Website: lowes
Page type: newsletter-management
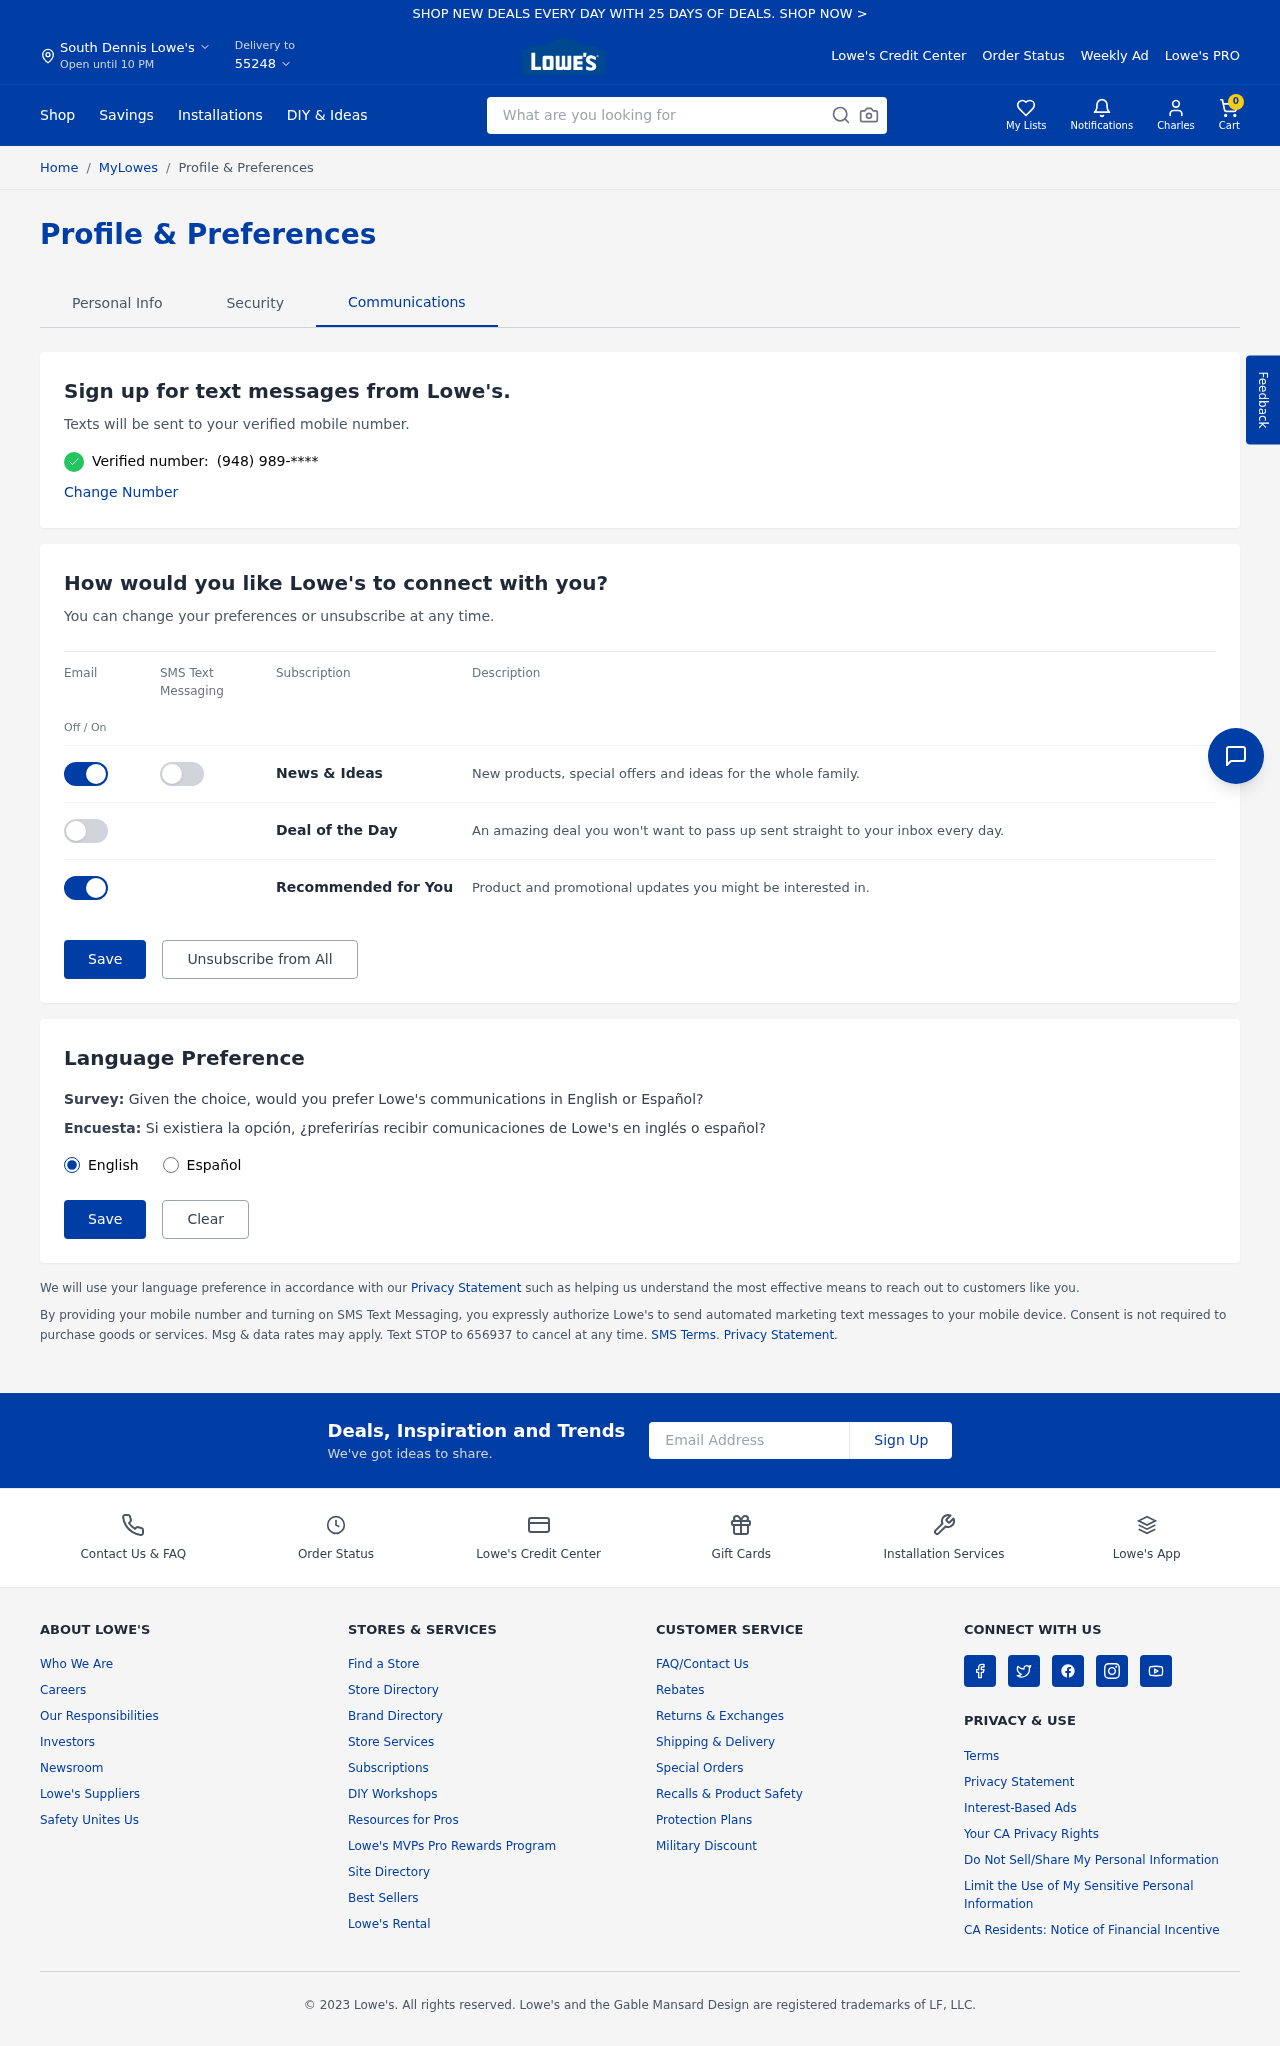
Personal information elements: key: PII_CITY
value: South Dennis
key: PII_EMAIL
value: cmaynard@hotmail.com
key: PII_FIRSTNAME
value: Charles
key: PII_POSTCODE
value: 55248
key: PII_PHONE
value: (948) 989
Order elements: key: ORDER_NUM_ITEMS
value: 0
Search elements: key: HEADER_SEARCH
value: What are you looking for